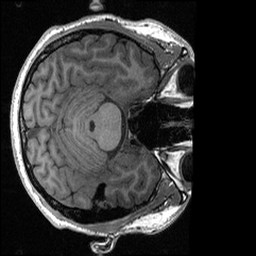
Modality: T1w
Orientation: axial
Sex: male
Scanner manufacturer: ge
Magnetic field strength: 3 T
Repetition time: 0.0064 s
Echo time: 0.00281 s